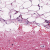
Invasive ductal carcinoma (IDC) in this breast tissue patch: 0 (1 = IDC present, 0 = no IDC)